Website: home-depot
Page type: account-selection
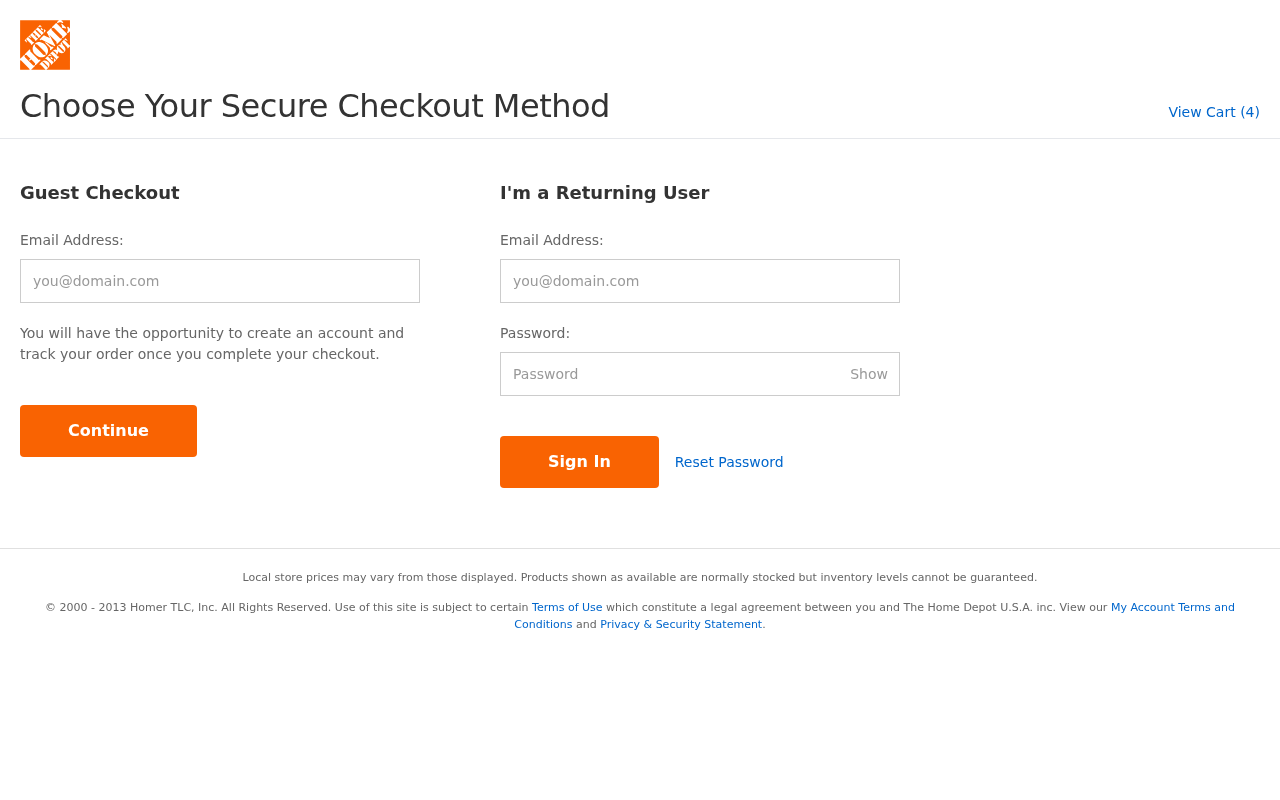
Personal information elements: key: PII_LOGIN_USERNAME
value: lisaclark70
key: PII_LOGIN_USERNAME2
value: lisaclark70
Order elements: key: ORDER_NUM_ITEMS
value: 4